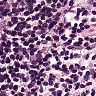
Metastatic tissue present: no